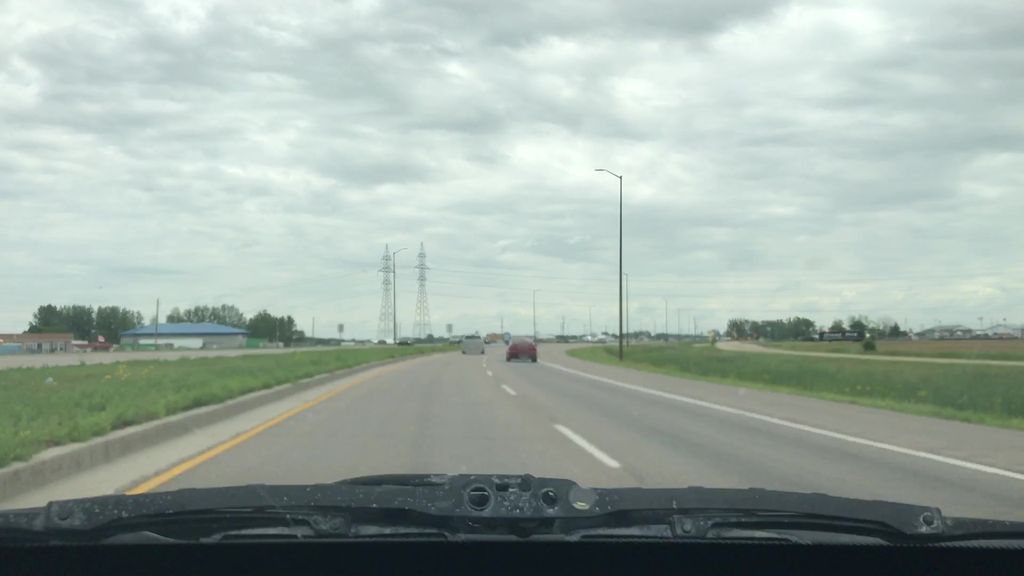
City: winnipeg